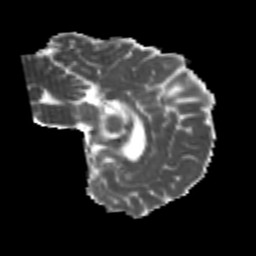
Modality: MD
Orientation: sagittal
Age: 23
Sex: male
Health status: healthy
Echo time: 0.074 s